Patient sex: M
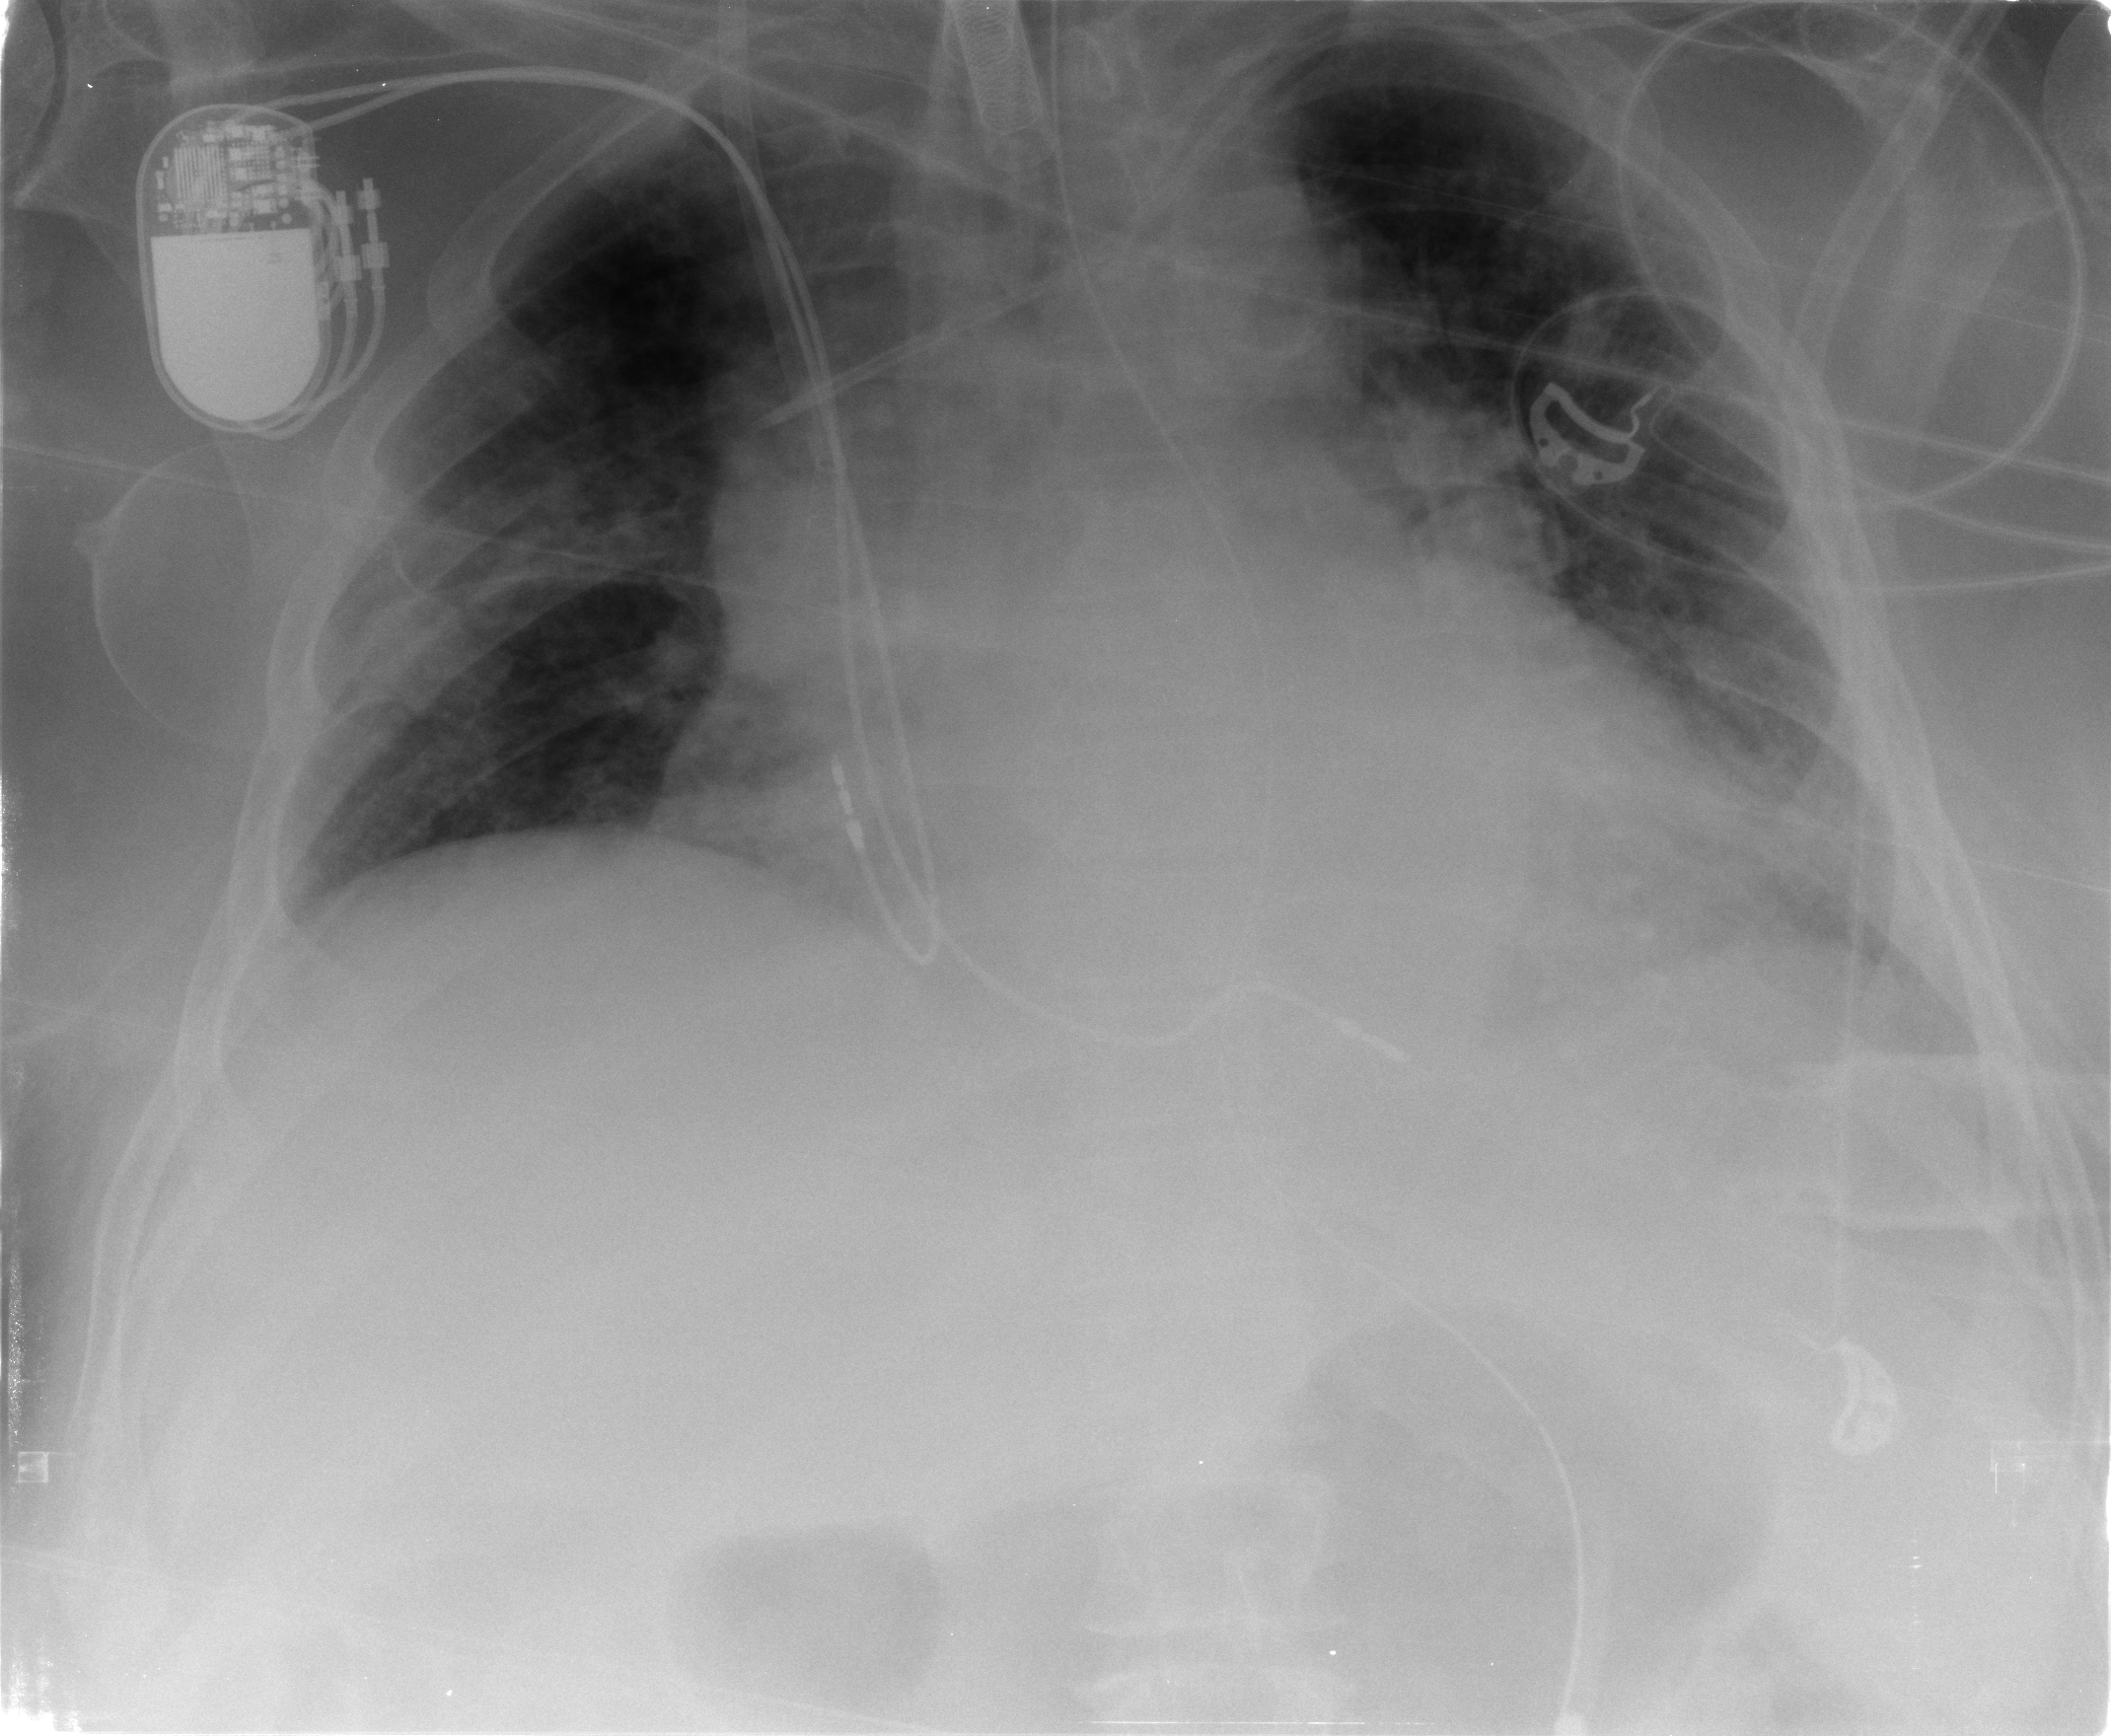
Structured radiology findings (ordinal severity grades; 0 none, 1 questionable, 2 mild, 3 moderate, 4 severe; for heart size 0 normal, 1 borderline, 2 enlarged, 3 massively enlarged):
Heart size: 2
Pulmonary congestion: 2
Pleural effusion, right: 0
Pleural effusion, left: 0
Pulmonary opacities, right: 2
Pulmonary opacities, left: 2
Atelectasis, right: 0
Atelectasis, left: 0